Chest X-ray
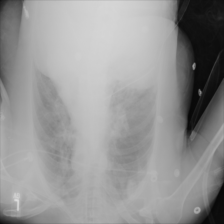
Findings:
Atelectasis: negative
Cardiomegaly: negative
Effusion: negative
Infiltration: negative
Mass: negative
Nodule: negative
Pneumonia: negative
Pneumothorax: negative
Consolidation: negative
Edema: negative
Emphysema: negative
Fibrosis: negative
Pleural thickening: negative
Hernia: negative